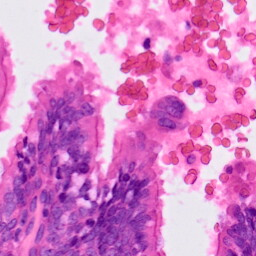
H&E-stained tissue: Lung